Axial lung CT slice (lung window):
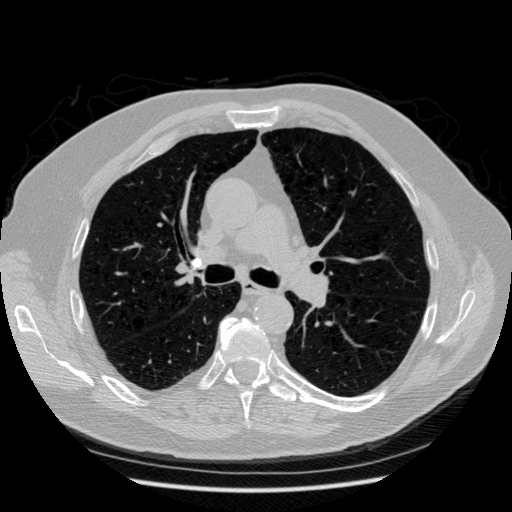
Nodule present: no